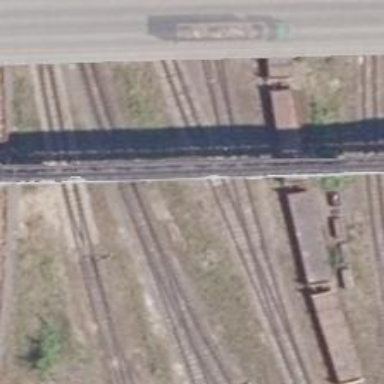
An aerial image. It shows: Railway switch.